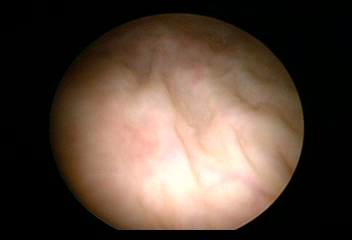
Modality: WLC
Class: Normal mucosa
Bladder cancer association: No